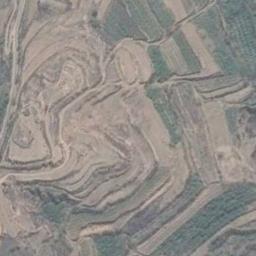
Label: terrace